Brain MRI, t2w sequence, axial 2D slice.
Patient: age 42, sex M, weight 78 kg, height 1.78 m
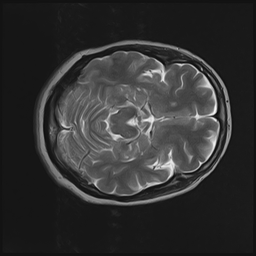